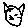
Label: cat